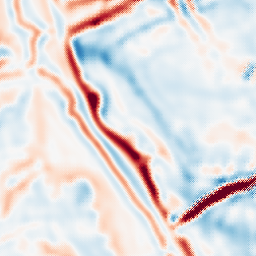
Category: multiscale
Decomposition family: log
Decomposition parameters: sigma: 5
Upsampling method: regularized
Upsampling parameters: scale: 4
lambda_reg: 0.1
Upsampling scale: 4